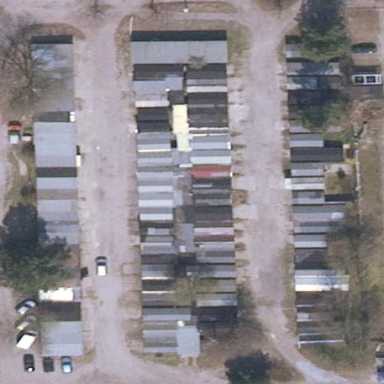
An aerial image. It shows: Area designated for garages.